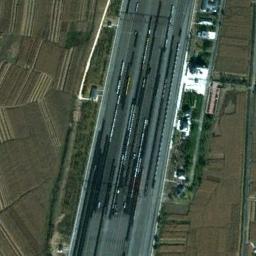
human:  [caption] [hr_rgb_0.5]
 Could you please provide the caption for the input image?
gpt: There are dozens of parallel railway lines here .

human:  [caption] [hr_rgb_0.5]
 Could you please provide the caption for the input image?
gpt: These railways go through the farmland and lots of trains are on the railways .

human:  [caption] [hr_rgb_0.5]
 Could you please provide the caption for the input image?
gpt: The railway is next to the farmland .

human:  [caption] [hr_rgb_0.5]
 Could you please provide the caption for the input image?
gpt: There are many buildings of different shapes beside the railway .

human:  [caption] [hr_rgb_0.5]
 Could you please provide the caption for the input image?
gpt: There are some brown farmlands beside the railway .